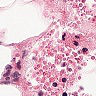
Metastatic tissue present: no